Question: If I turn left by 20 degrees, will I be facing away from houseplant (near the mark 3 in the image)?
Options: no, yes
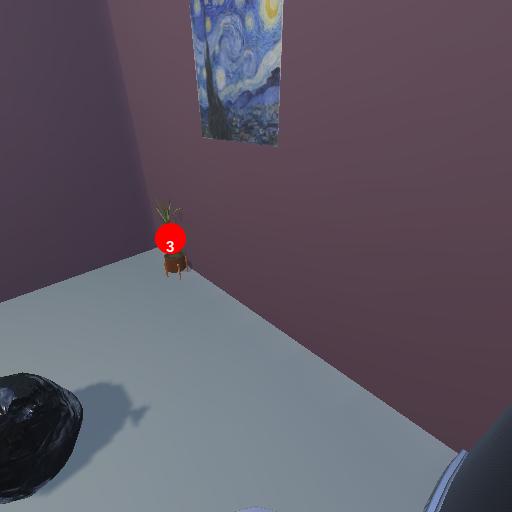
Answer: no